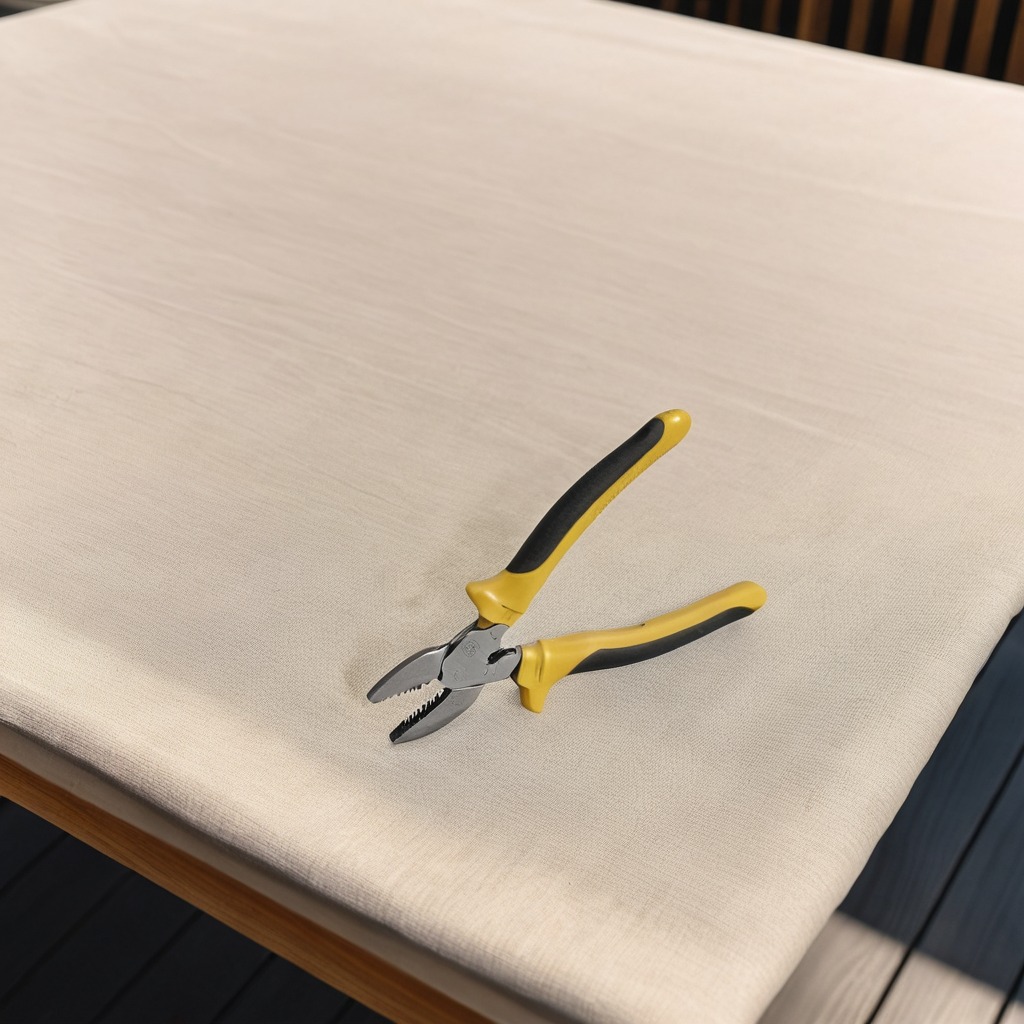
A plier is lying on the wooden table in an outdoor workshop during daytime bright natural light soft shadows worn but beneath the cloth.